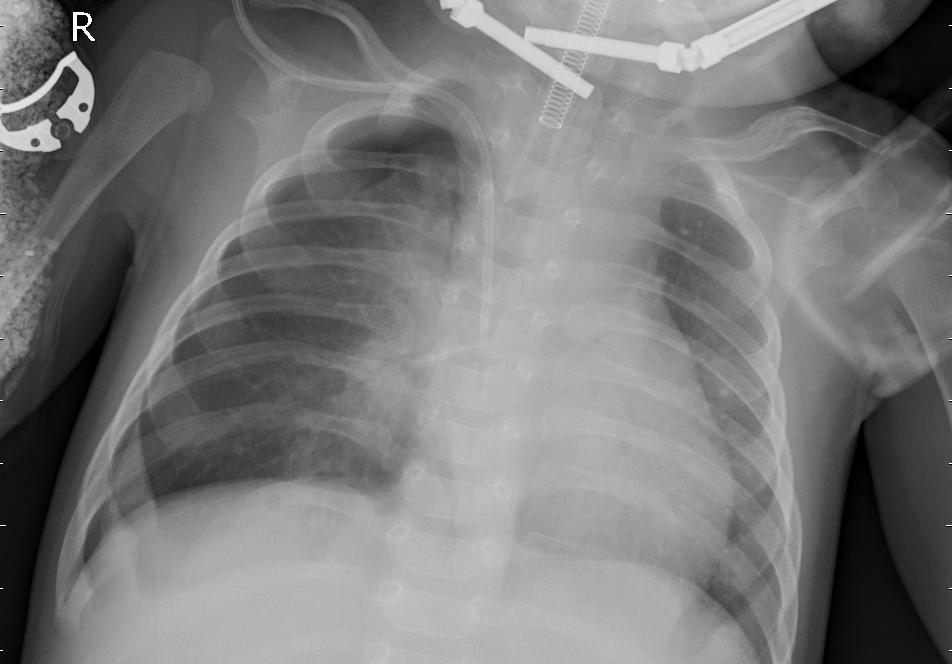
Diagnosis: PNEUMONIA